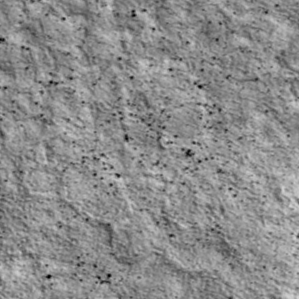
Label: non_frost